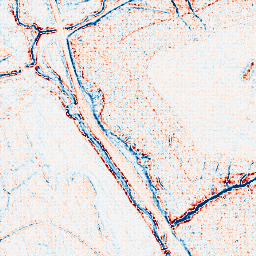
Category: edge_preserving
Decomposition family: anisotropic_diffusion
Decomposition parameters: iterations: 5
kappa: 50
gamma: 0.15
Upsampling method: sinc_hamming
Upsampling parameters: scale: 4
kernel_size: 4
Upsampling scale: 4